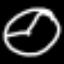
Label: clock